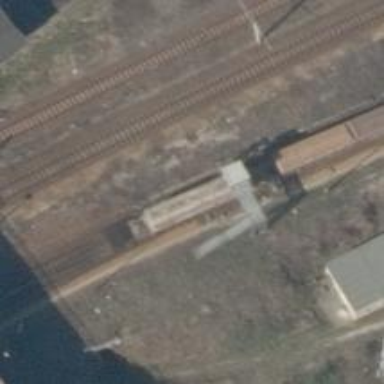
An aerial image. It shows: Railway switch.